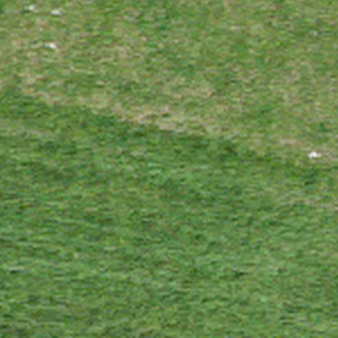
Label: other